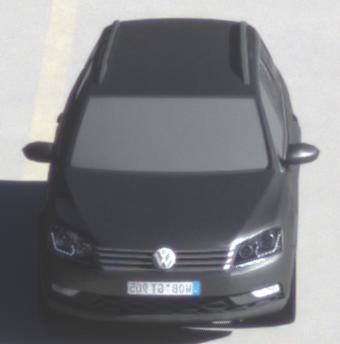
Make: VW
Model: Passat Alltrack 1.8 TSI
Detailed model: Passat (B7) Alltrack
Model produced from: 2012/03
Model produced until: 2013/06
Doors: 5
Color: gray
Road condition: dry road
Daytime: morning or afternoon
Contrast: high contrast